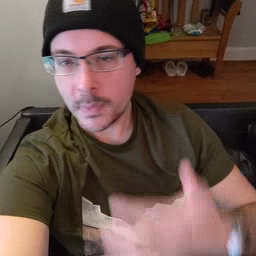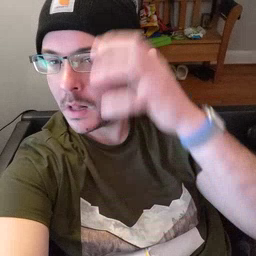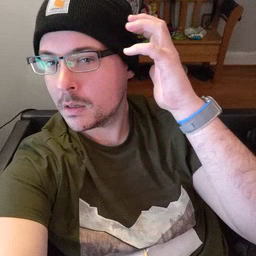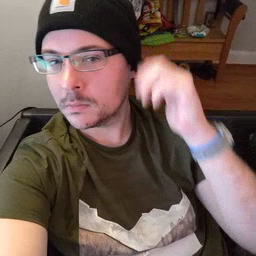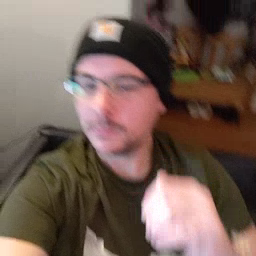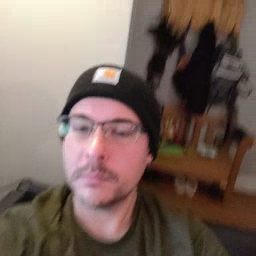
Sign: lion